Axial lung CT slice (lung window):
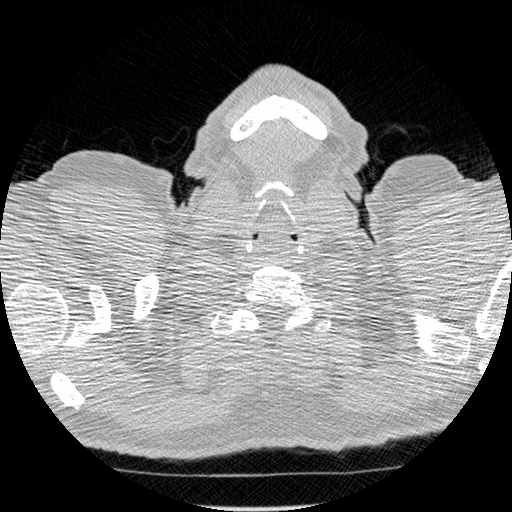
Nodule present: no